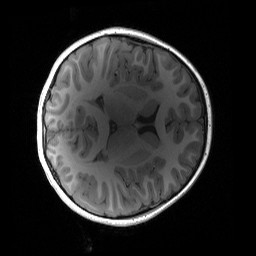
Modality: T1w
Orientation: axial
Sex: female
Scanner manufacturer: siemens
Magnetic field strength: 3 T
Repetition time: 1.9 s
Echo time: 0.00243 s